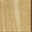
Piece: xx